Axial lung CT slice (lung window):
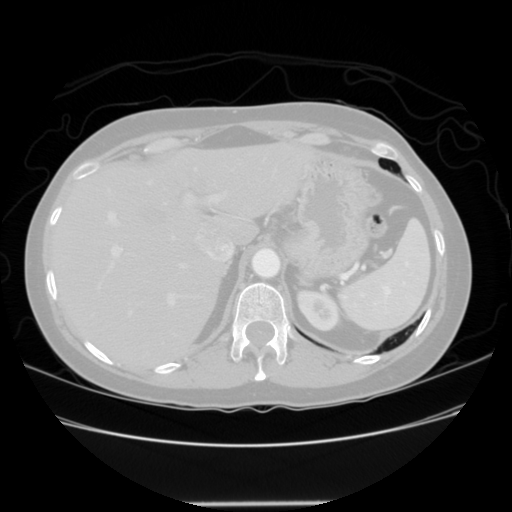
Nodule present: no